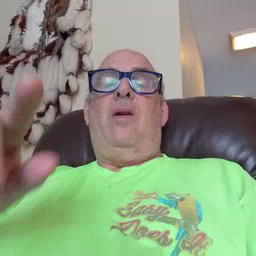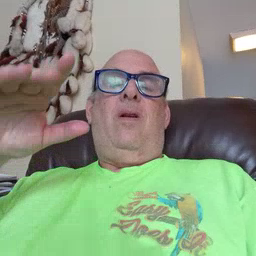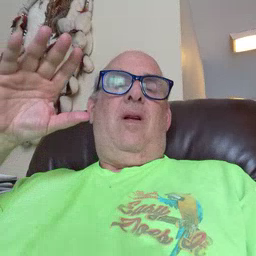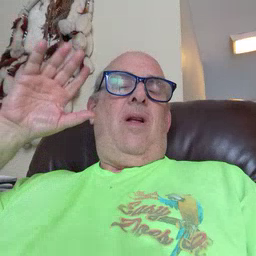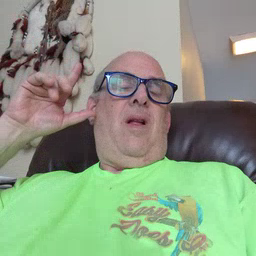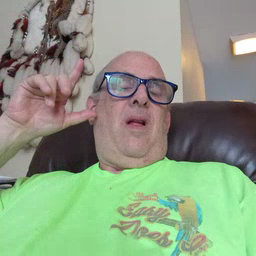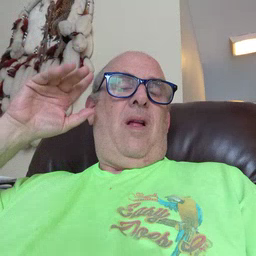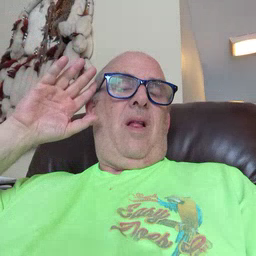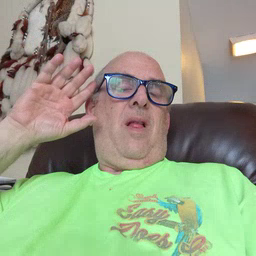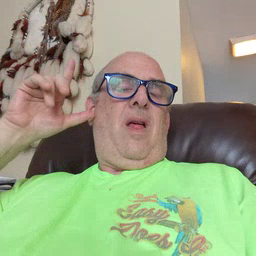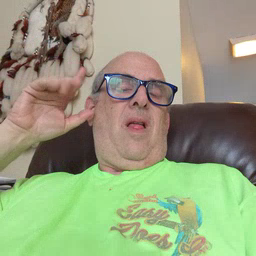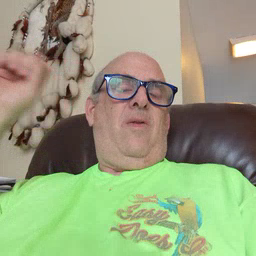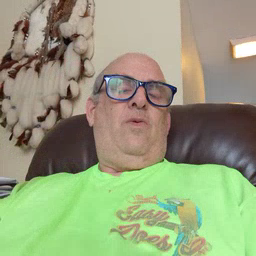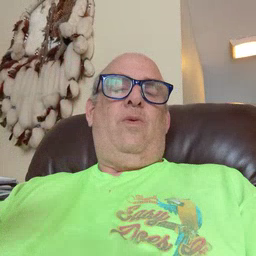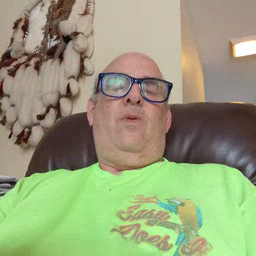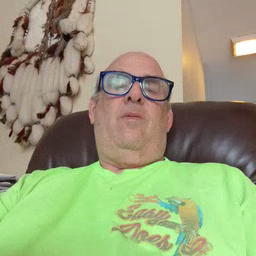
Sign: loud